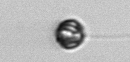
Label: Dinophyceae